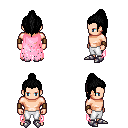
a pixel art fantasy rpg character, male body template, human, light skin, pink tattered cape, white pants, black long topknot hairstyle, leather bracers, metal boots, four views (front, back, left, right), 2x2 character sprite sheet, small pixel art, hard edges, no anti-aliasing